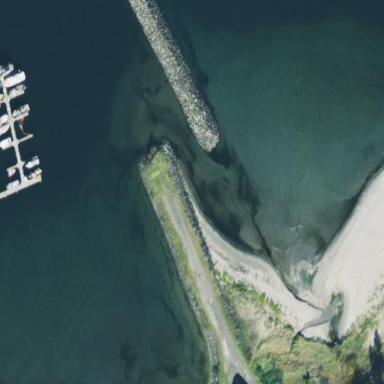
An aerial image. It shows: Breakwater constructed of rocks.